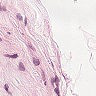
Metastatic tissue present: no